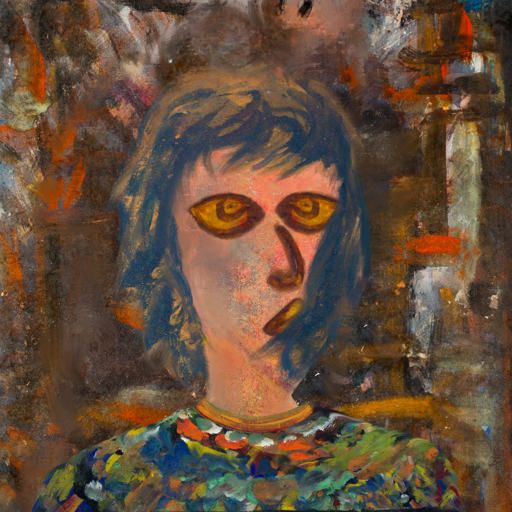
Background: GypsyQueen, Head And Neck Side: Irani, Face Side: Comrade, Bust: An_Impression, Hair Side: In_The_Sun, Head Accessory: Blank, Second Necklace: Blank, Necklace: Mother_And_Son_Son, Baby: Blank